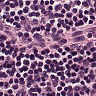
Metastatic tissue present: no